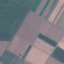
Label: AnnualCrop